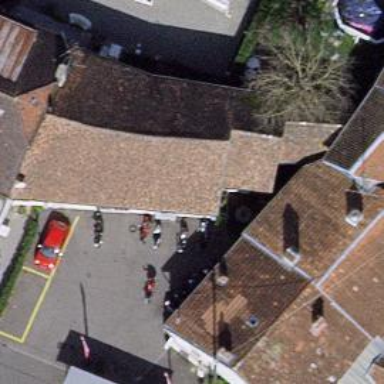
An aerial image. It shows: Shop specializing in motorcycles.